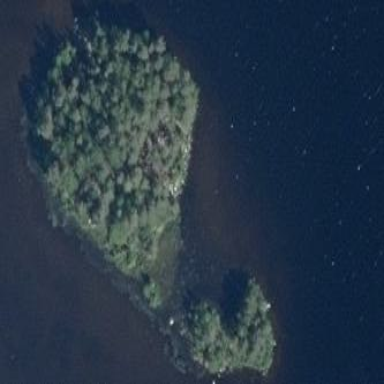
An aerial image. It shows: Islet.